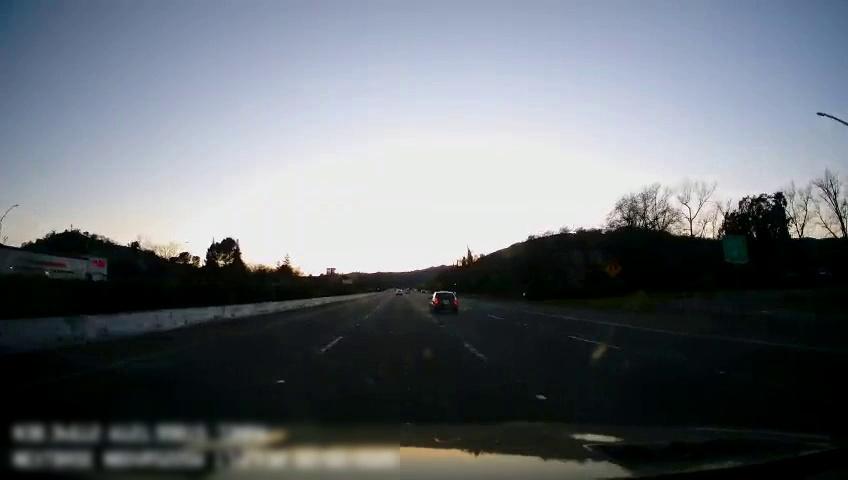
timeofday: Day
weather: Cloudy
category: Drivable Space
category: Vehicles | Car
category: Lanes | Current Lane
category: Lanes | Current Lane
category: Lanes | Alternate Lane
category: Lanes | Alternate Lane
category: Traffic | Signs
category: Traffic | Signs